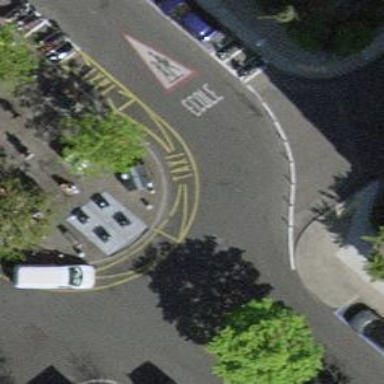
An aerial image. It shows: Taxi stand.